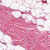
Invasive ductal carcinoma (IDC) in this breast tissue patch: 0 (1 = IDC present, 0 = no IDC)